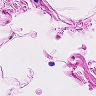
Metastatic tissue present: no